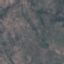
Land use / land cover: HerbaceousVegetation